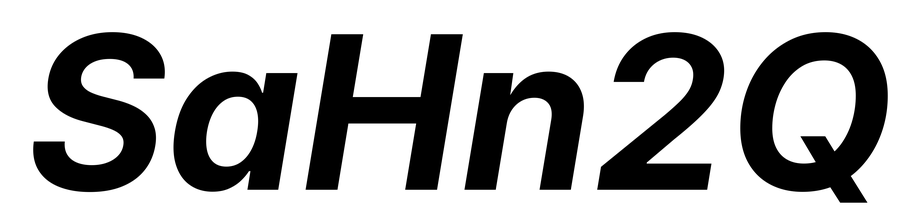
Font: Inter-Italic_Bold_Italic